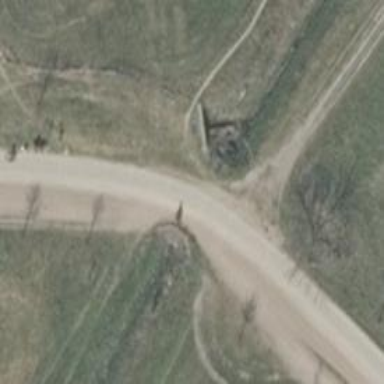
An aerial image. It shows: Grade1 track road designated for bicycles.